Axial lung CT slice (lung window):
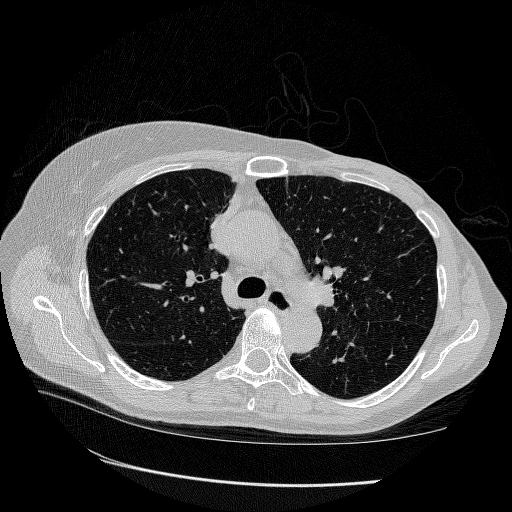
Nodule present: no